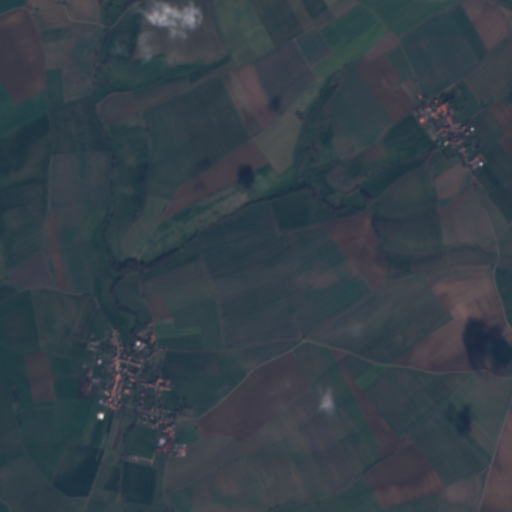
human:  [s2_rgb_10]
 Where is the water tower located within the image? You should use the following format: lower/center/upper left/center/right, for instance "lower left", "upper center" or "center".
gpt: The water tower is located in the lower center of the image.
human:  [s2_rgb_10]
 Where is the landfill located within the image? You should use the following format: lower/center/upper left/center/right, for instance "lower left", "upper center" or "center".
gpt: There is no landfill in the image.